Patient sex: M
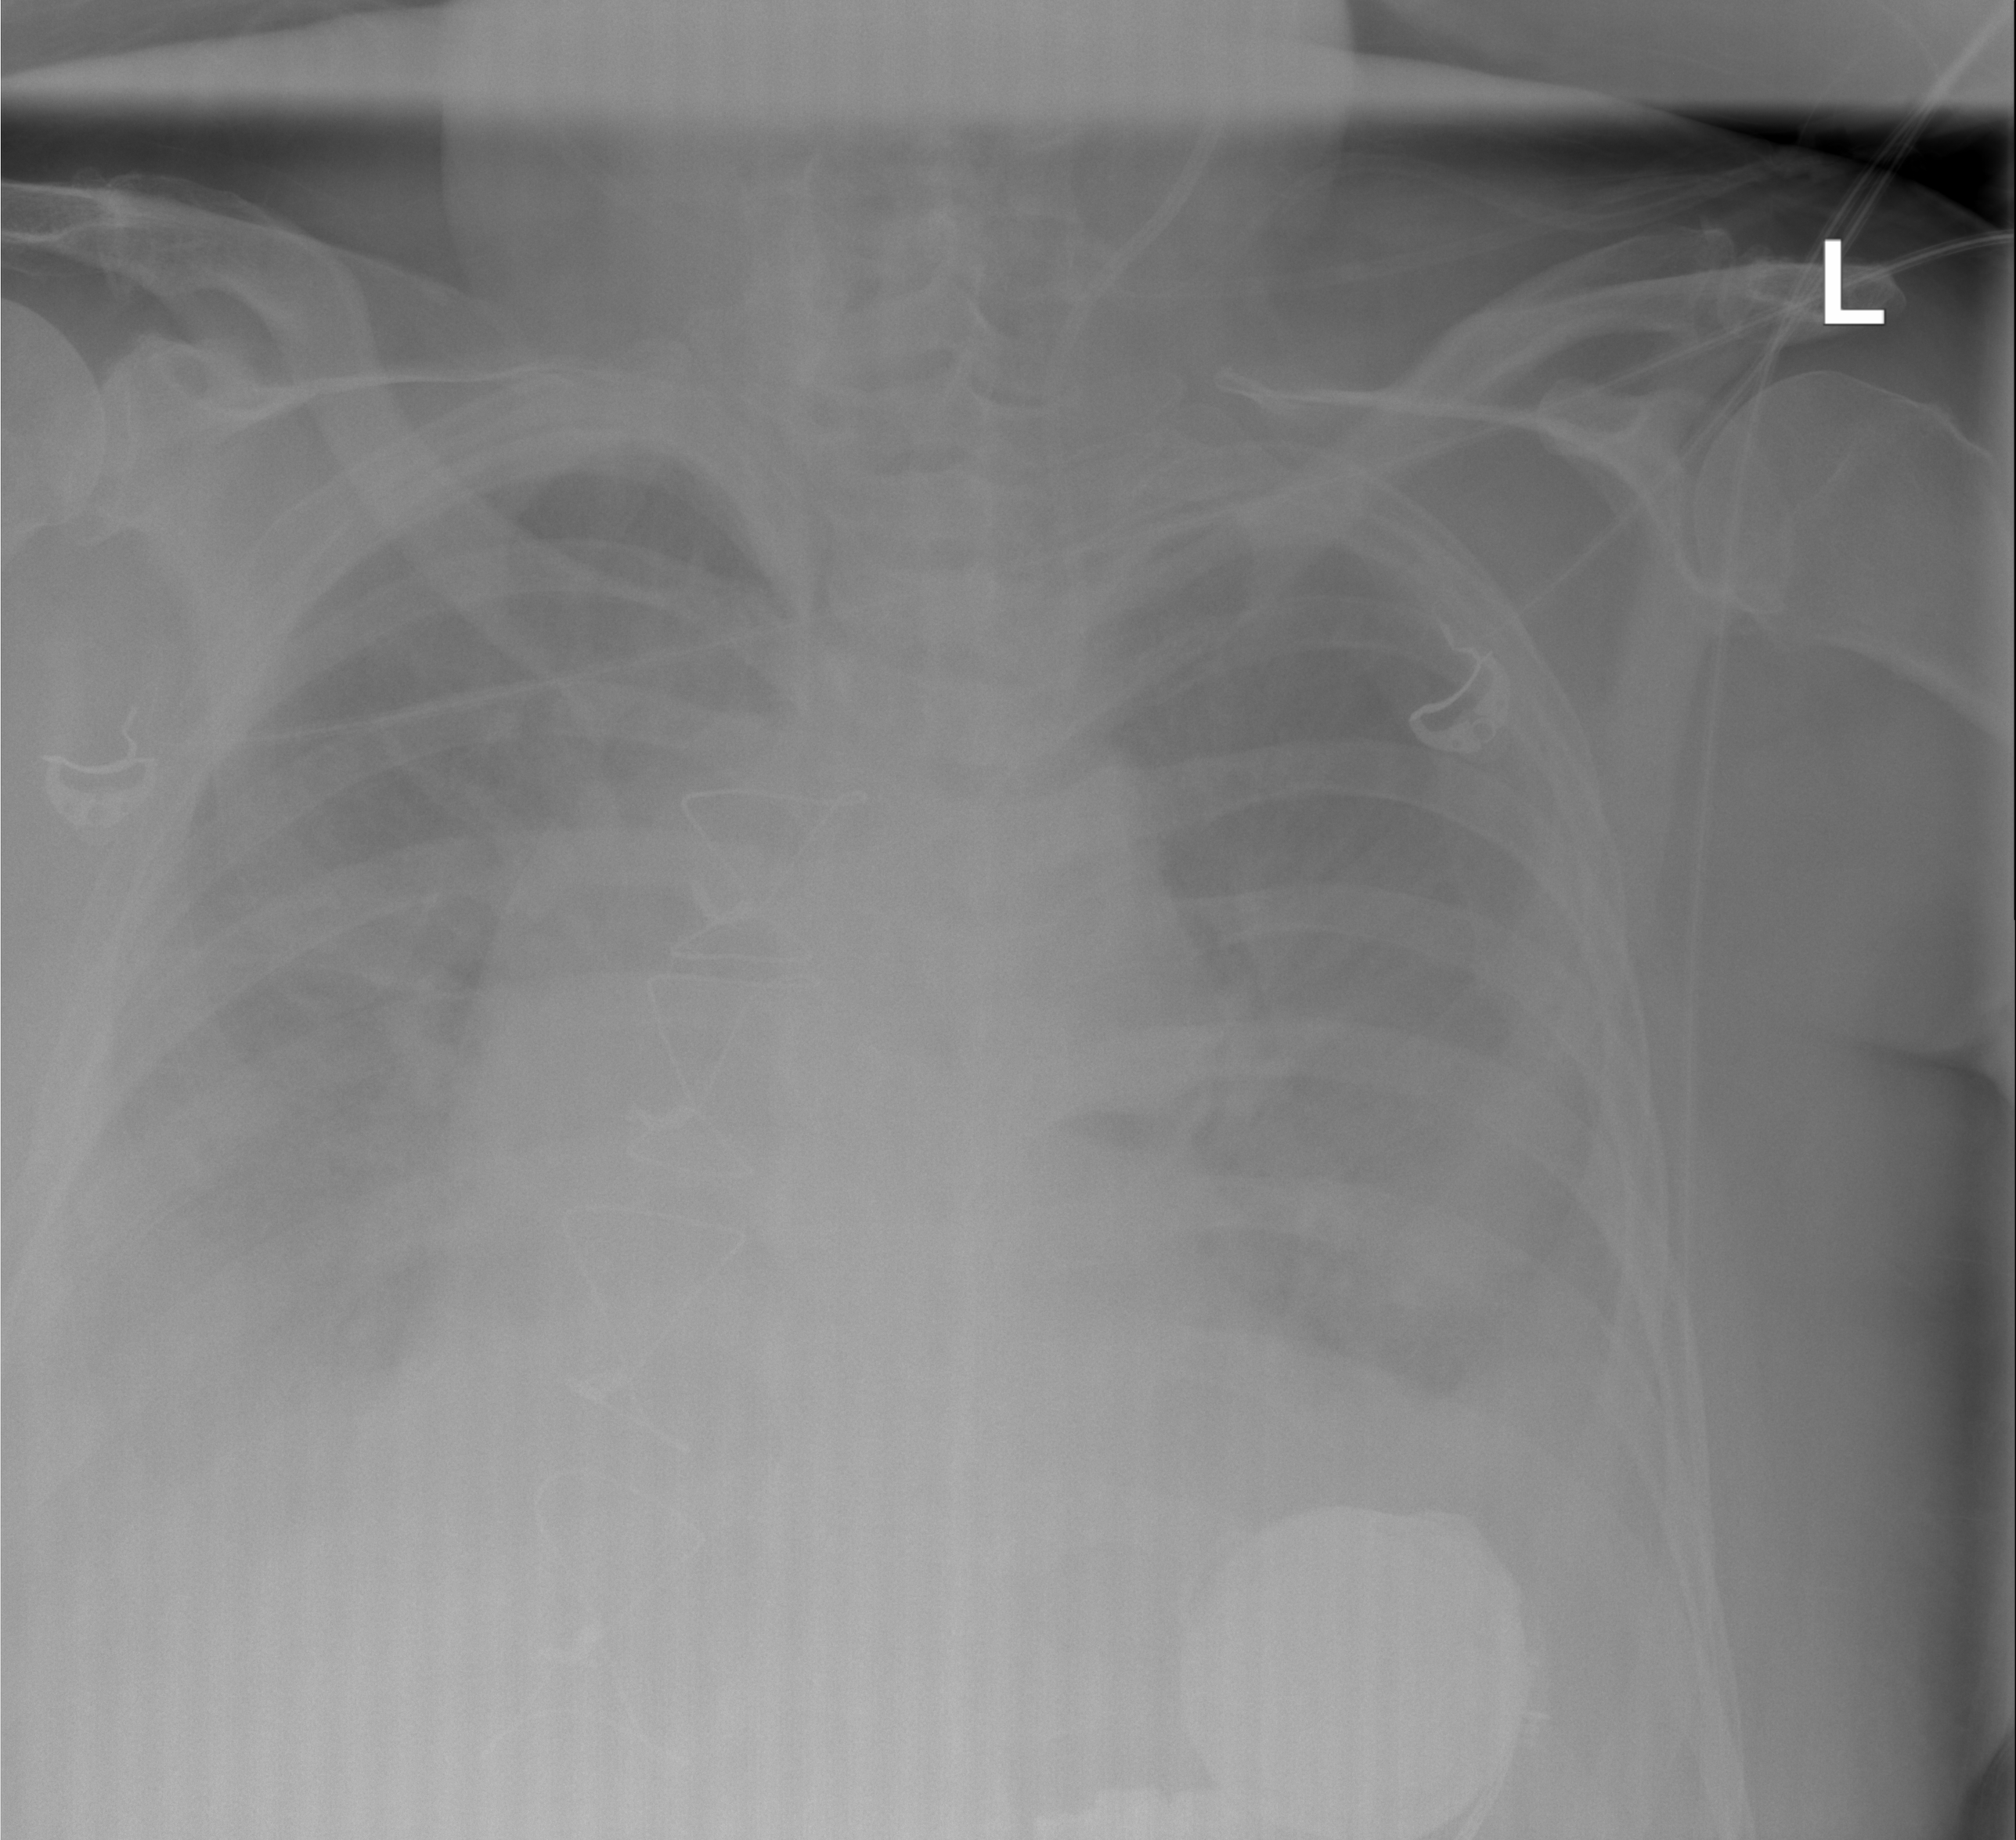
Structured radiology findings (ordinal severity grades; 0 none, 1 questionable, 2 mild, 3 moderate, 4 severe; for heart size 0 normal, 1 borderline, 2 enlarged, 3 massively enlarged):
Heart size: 2
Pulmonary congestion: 2
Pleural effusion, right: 3
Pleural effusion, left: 2
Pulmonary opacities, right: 2
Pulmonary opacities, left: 2
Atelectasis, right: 2
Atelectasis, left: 2